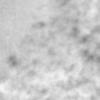
Label: no_change